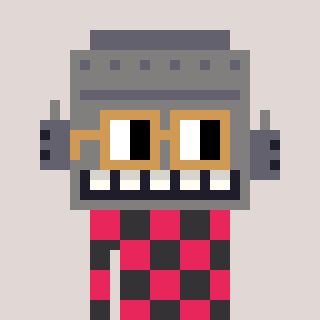
a pixel art character with square brown glasses, a robot-shaped head and a grayscale-colored body on a warm background